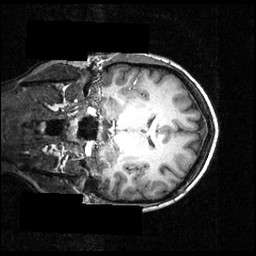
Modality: T1w
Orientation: coronal
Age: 22
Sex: female
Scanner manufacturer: siemens
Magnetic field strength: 3.951 T
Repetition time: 1.5 s
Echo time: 0.00335 s